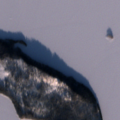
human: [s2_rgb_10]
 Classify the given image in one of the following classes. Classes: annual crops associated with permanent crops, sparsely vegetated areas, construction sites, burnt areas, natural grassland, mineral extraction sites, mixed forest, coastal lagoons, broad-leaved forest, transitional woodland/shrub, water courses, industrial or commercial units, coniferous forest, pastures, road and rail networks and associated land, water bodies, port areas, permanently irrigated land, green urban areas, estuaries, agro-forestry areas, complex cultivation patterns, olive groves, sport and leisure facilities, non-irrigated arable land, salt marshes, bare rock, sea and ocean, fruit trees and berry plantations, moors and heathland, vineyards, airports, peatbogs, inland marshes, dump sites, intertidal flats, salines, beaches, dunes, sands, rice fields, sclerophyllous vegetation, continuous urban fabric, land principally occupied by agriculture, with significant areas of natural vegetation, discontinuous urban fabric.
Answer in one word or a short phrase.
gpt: coniferous forest, water bodies